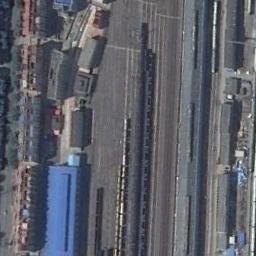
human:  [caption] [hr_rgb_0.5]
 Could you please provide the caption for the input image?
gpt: The railway is next to some houses .

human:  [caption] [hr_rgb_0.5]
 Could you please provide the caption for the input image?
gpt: There are two parallel railway lines here .

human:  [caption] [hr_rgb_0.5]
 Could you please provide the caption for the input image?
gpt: Several buildings of different shapes are beside the railway .

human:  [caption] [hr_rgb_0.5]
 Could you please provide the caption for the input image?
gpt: These railways are flanked by some buildings and some trains are on the railways .

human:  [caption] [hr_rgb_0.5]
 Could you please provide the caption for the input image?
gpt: There are some buildings beside the railway .